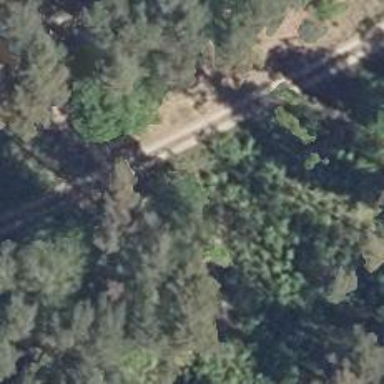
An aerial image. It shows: Compacted track road with grade3 tracktype.